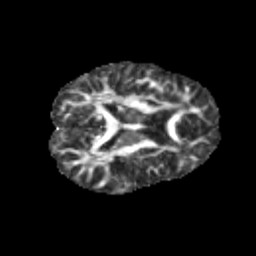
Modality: FA
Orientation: axial
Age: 10
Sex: male
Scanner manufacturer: siemens
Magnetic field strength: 3 T
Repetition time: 3.8 s
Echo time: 0.07 s